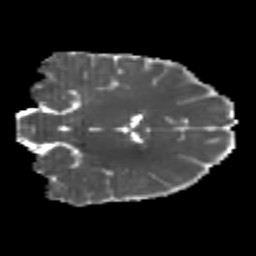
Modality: MD
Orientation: coronal
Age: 21
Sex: male
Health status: healthy
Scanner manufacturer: philips
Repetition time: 7.384 s
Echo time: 0.08599 s